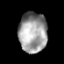
Tissue: prostate
Cell type: T cells
Senescence score: 0.3475
Nuclear area (px): 1118
Mean DAPI intensity: 155.105